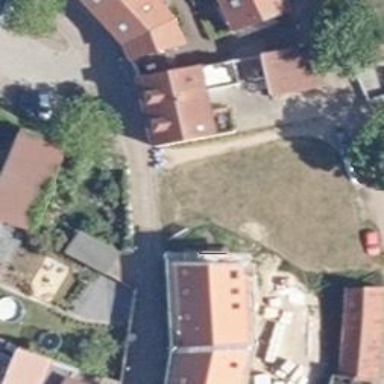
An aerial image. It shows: Living street.